Question: How to understand the number of rows that will be shown in the screen for that listview? What I try to tell is as you see the columns are leveled which is what I don't want. I want to know how many rows can user's phone see, which will make my time table list to fit it.
Also how can I remove the bar on top? I don't know what it is called, so couldn't search for it either.

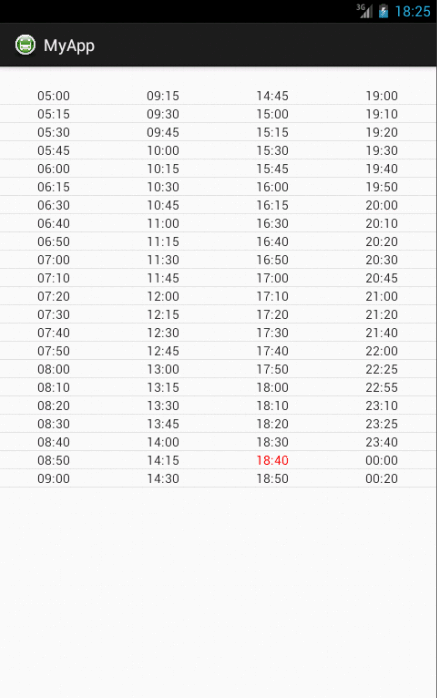
Answer: there might be some other conventional way of doing it, but this is how I would approach it.
First, find the height of the screen using
'''
Display display = getWindowManager().getDefaultDisplay();
Point size = new Point();
display.getSize(size);
int height = size.y;
'''
Then find the number of entries in your list by using 'mListView.getCount()'. Divide the total height available with the number of rows to get the height of each row.
It is called the and you can hide it by adding the following code in your 'AndroidManifest.xml' file :
'''
<activity android:name=".ActivityName"
android:label="@string/app_name"
android:theme="@android:style/Theme.NoTitleBar.Fullscreen">
</activity>
'''